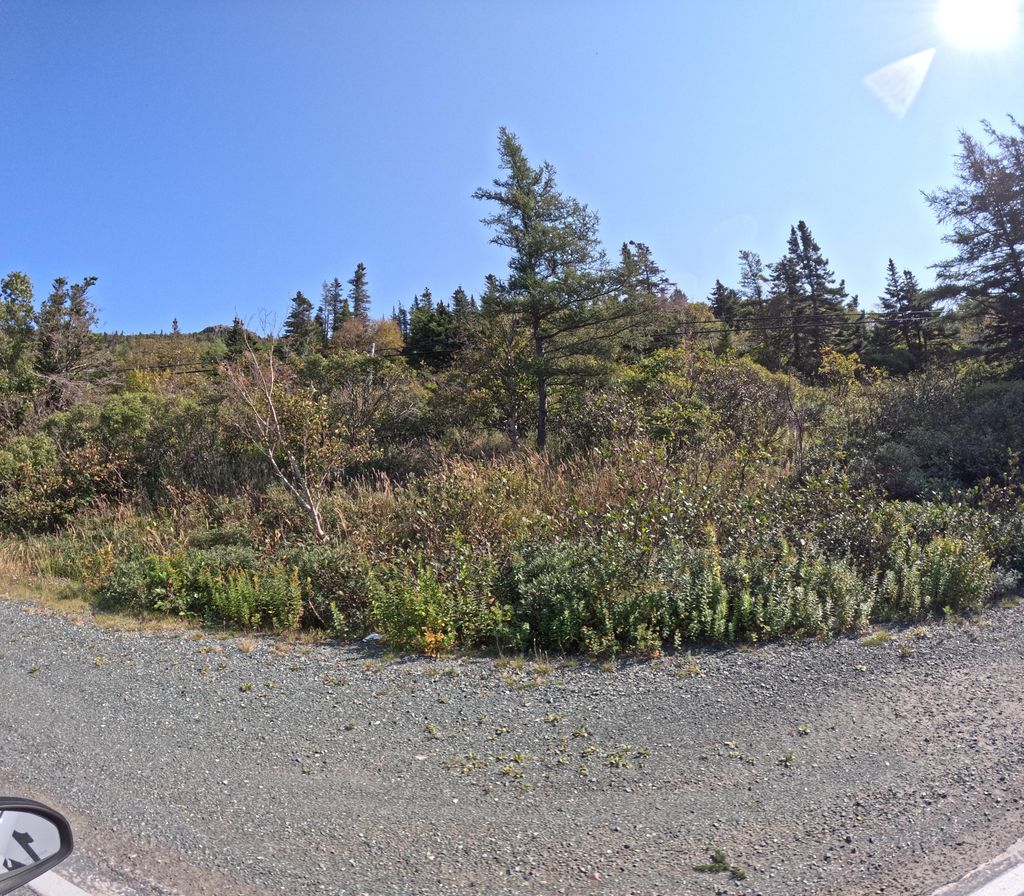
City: st_johns